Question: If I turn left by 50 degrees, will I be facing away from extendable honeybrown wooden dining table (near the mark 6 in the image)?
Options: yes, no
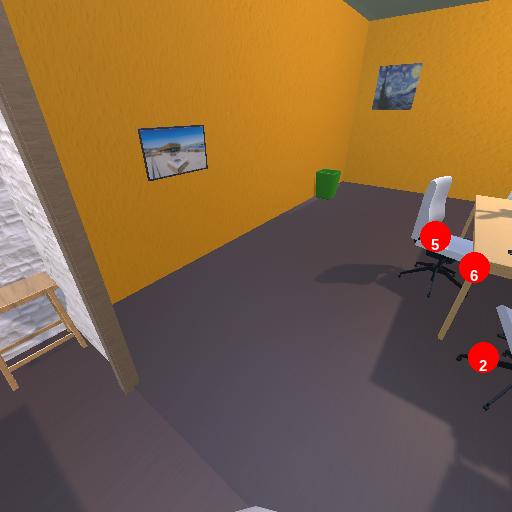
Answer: yes